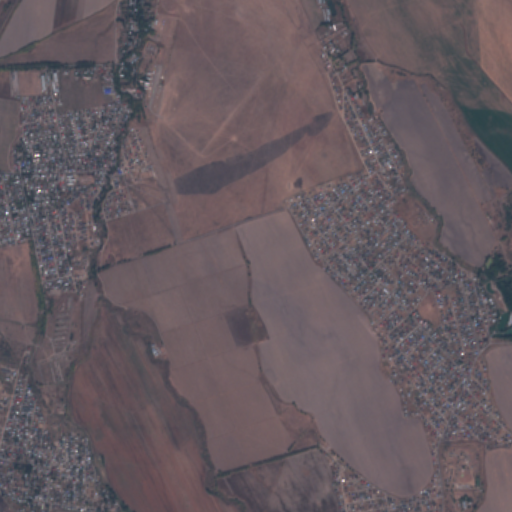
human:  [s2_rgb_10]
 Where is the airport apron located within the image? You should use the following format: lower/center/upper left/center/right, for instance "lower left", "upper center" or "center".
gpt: The airport apron is located in the upper left of the image.
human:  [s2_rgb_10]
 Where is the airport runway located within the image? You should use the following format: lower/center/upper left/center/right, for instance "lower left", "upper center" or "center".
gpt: The airport runway is located in the upper center of the image.
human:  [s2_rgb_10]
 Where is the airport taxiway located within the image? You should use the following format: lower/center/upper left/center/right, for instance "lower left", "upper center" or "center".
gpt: The airport taxiway is located in the upper left of the image.
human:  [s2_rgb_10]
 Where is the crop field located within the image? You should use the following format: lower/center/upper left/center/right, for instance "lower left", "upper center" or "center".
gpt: The crop field is located in the right of the image.
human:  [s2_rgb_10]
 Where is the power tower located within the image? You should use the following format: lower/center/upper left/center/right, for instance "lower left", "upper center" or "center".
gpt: There is no power tower in the image.